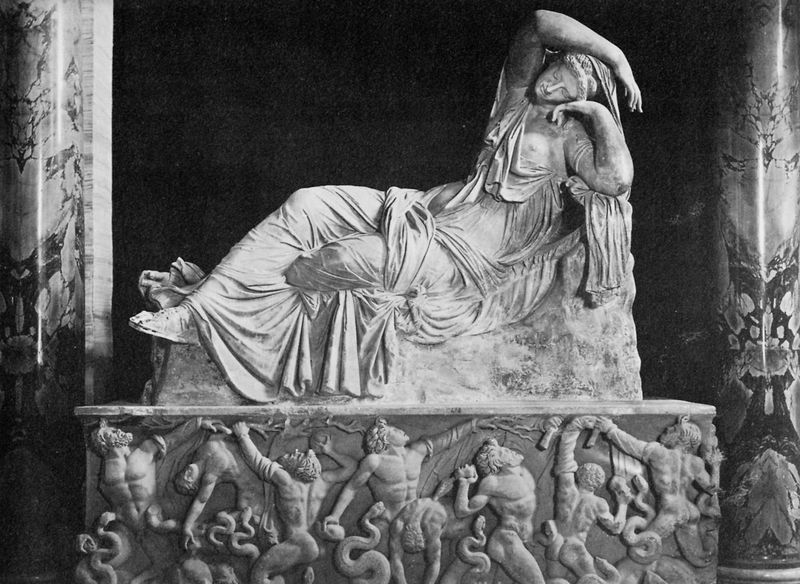
Titel: Adrianna im Vatikanmuseum verlassen
Künstler: Gebrüder Alinari
Standort: Florenz
Institution: Sammlung Alinari
Schlagwörter: fuß, kampf, körper, mann, nackt, schatten, weiß, mädchen, bewegung, brust, busen, frau, grau, licht, marmor, männer, schwarz, säule, säulen, tisch, schleier, arme, falten, sockel, stein, tod, tot, trauer, kirche, gewand, krone, renaissance, schön, skulptur, statue, relief, liegen, schlafend, schuhe, figuren, schlacht, sandalen, faltenwurf, plastik, liegend, marmoriert, fliessend, foto, fotografie, photographie, kurven, leiber, antike, liegende, schwarzweiß, schlange, dunkler hintergrund, allegorie, kämpfen, photo, liege, sandale, grab, pieta, antik, kämpfend, toga, griechisch, mittelalter, griechenland, schlangen, venus, reliefs, sünde, fort, liegt, gefüge, aufnahme, marmos, grabmal, hades, michelangelo, hochrelief, sarkophag, tumba, epitaph, titten, grabplatte, bernini, giechisch, augen geschlossen, marmoeriert, grabdenkmal, frau liegend, gewand mit faltenwürfen, hände nach oben, fraugewand, naclkt, römische kunst